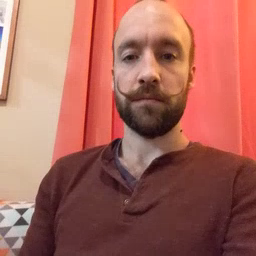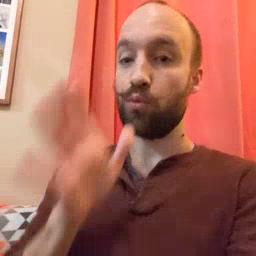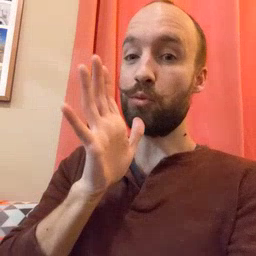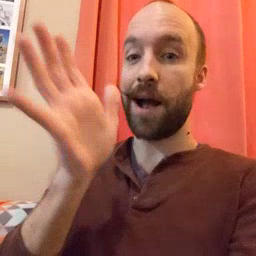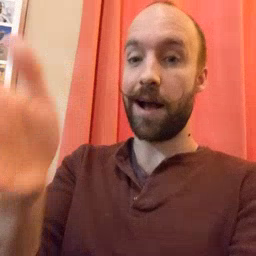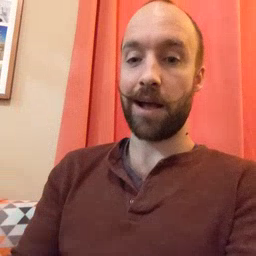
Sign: grandma